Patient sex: F
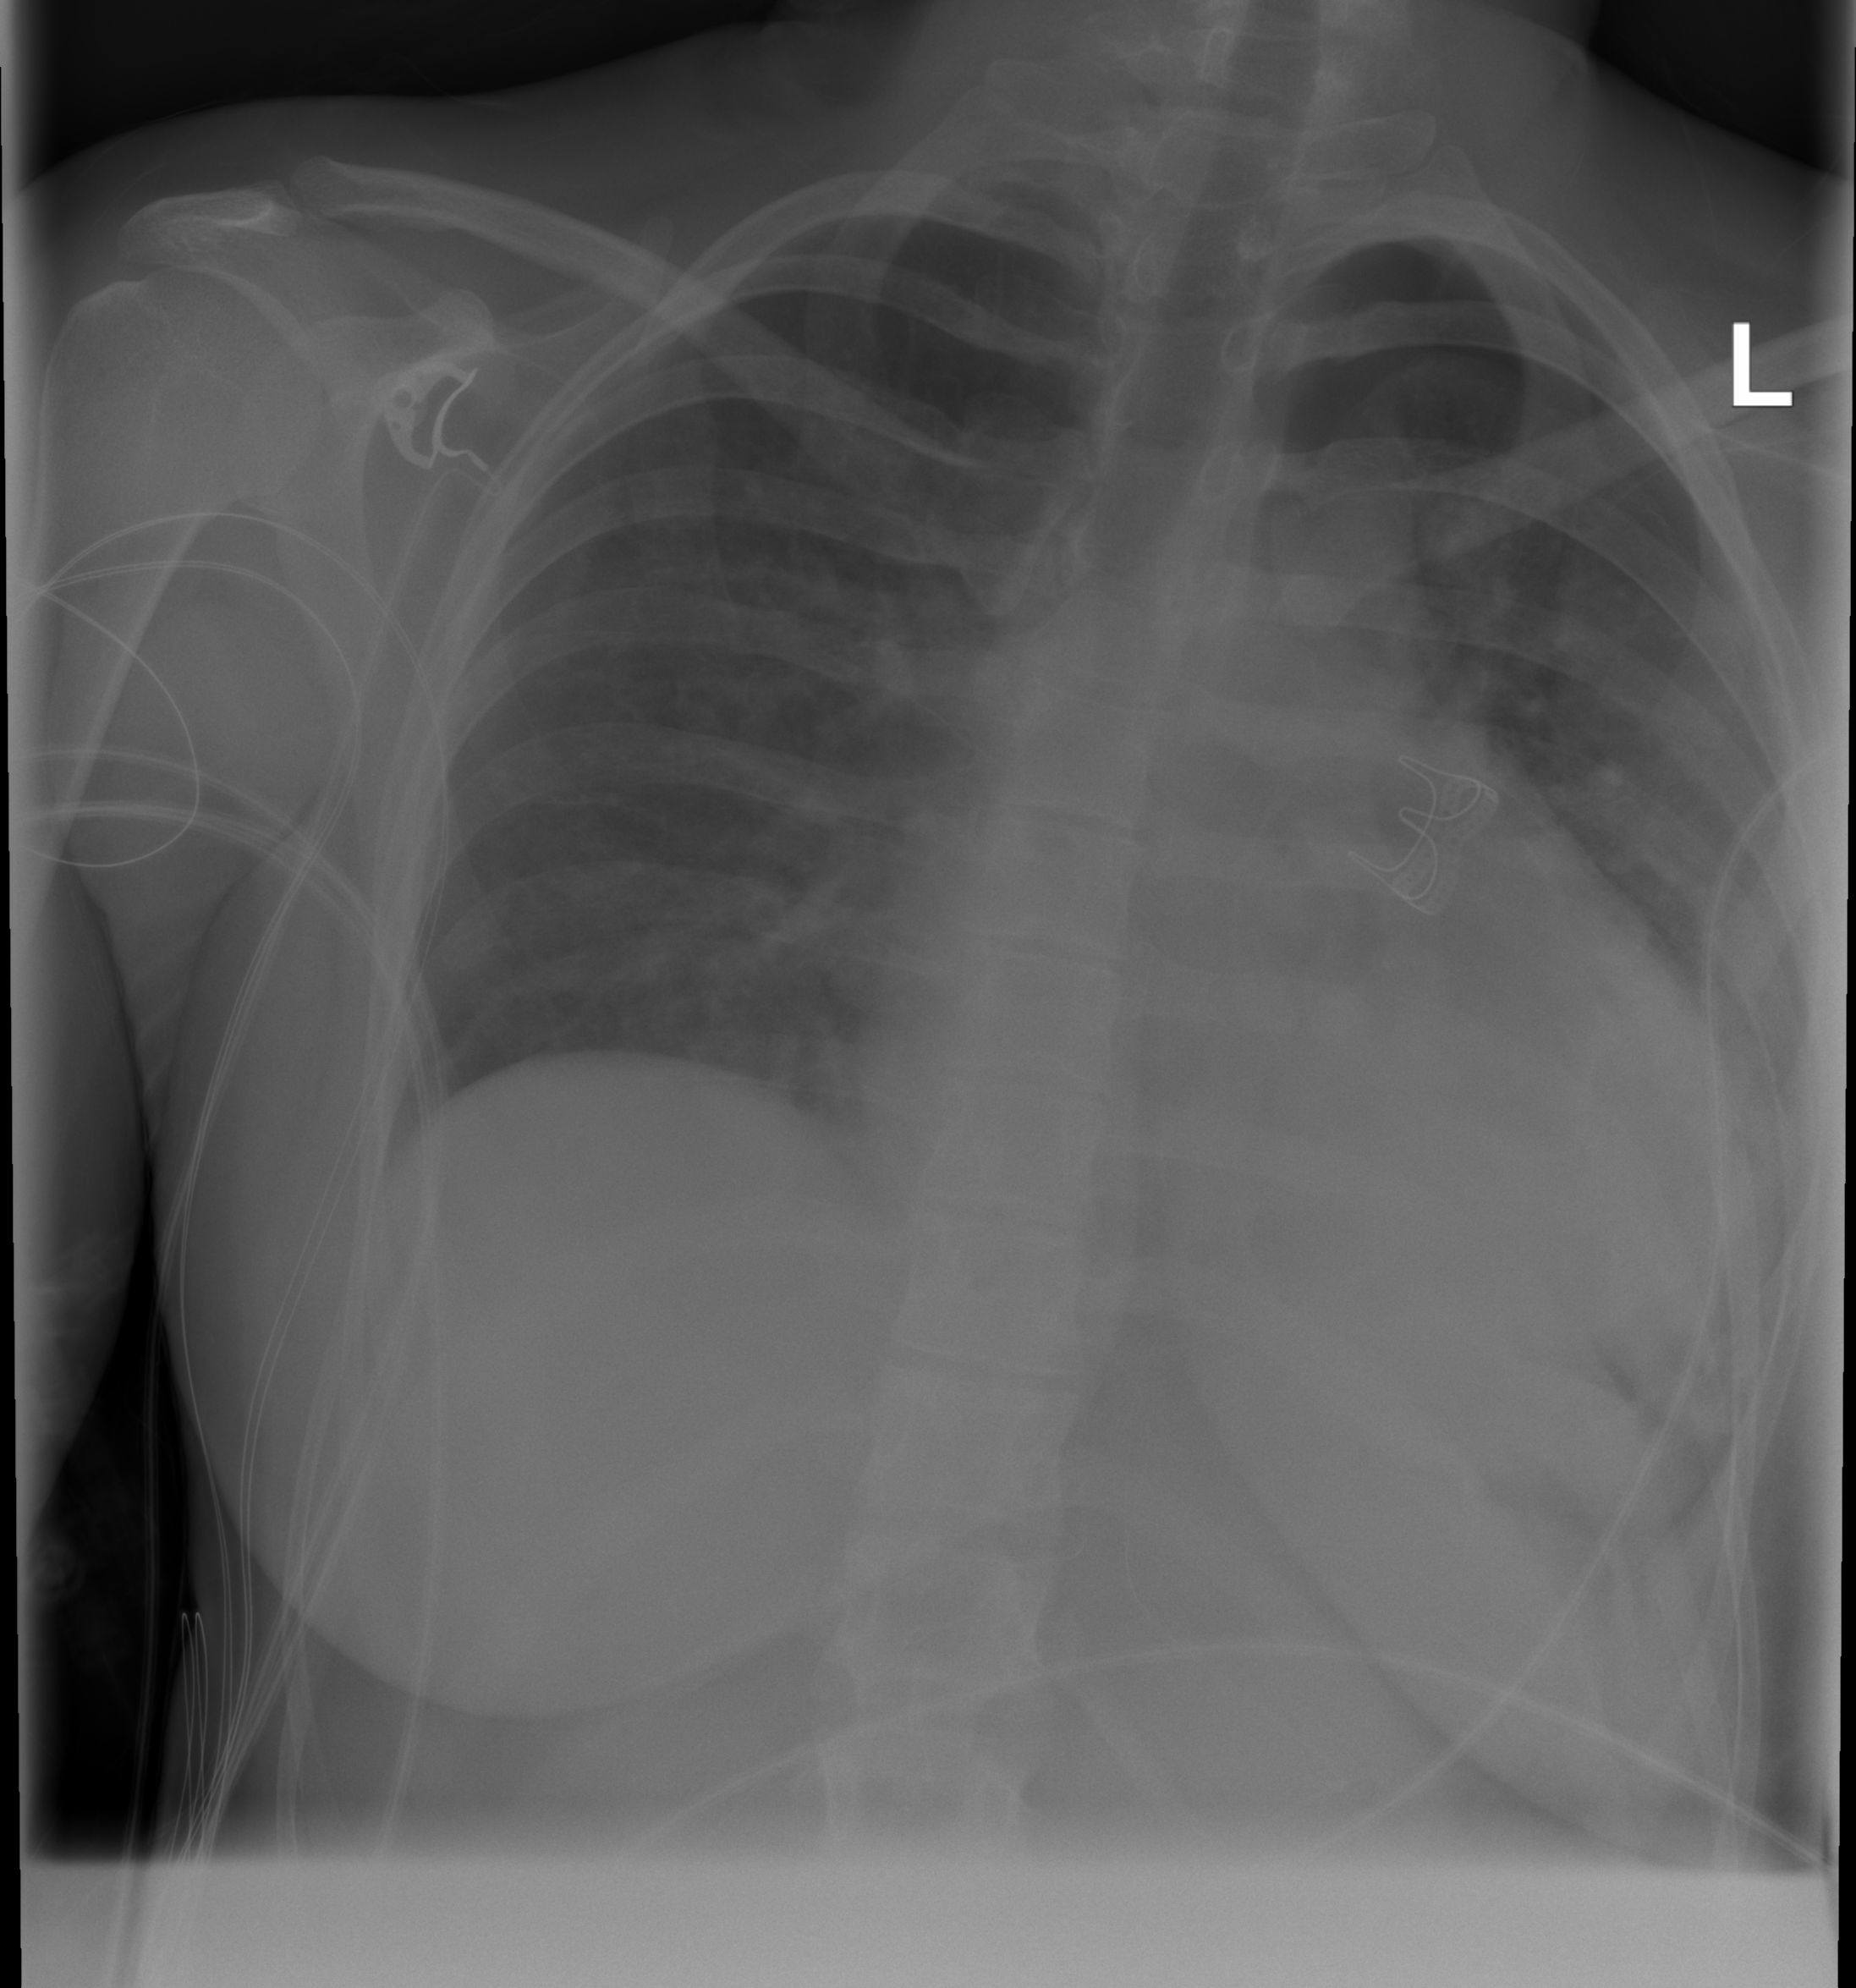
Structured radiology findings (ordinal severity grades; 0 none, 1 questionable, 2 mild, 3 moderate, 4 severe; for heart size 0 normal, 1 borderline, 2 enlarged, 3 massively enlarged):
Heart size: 2
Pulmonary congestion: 2
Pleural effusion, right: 0
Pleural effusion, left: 1
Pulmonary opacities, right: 0
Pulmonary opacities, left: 0
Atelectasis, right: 0
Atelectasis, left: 2